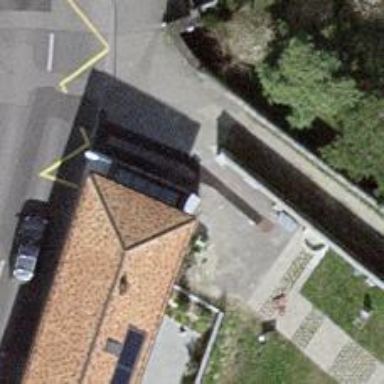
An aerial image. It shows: Entrance with barrier.